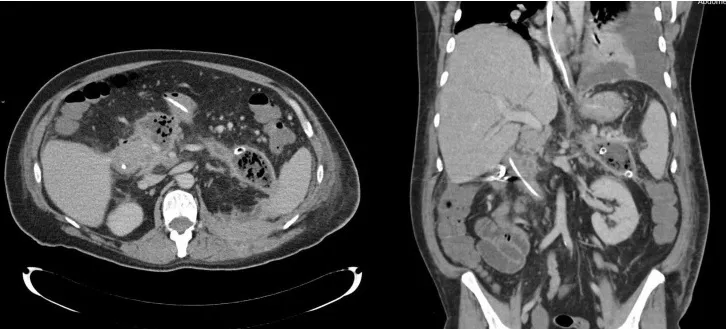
CT scan of the abdomen after drainage. This scan shows still the presence of a pancreatitis and ongoing necrotic tissue.
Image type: radiology (ct)